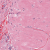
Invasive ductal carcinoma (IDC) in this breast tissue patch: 1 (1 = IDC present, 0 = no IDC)